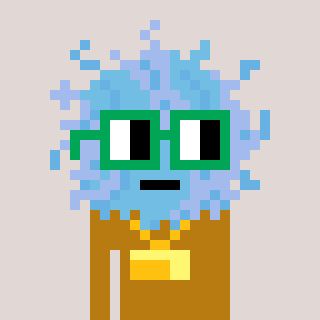
a pixel art character with square green glasses, a lint-shaped head and a gold-colored body on a warm background